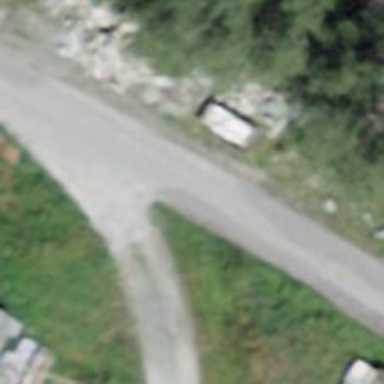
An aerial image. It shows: Unclassified road.